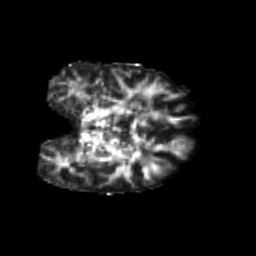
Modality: FA
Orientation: coronal
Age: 23
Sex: female
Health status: healthy
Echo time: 0.074 s